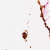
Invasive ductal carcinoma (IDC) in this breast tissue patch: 0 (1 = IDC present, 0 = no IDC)